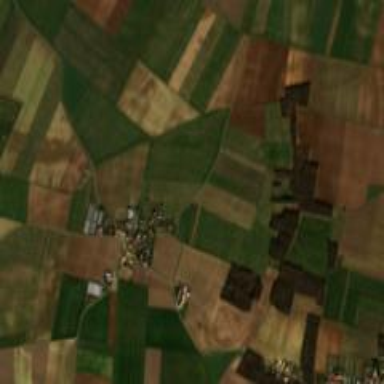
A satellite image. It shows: Farmland in rural area.